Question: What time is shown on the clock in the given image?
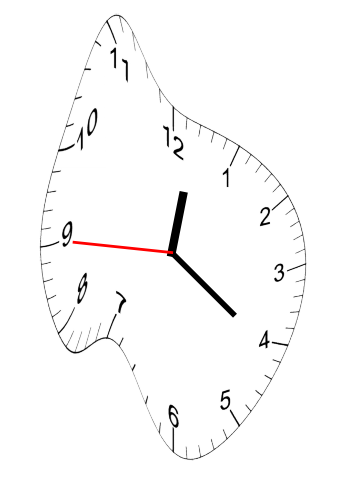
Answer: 12:20:45